Question: I've installed jdk 1.6.0_45 and Oracle 11g. I can correctly connect to The Oracle database using sqlplus with sqldba credentials, but when I am trying to connect to this database using SQL Developer I get an error "Listener does not currently know of SID given in connect descriptor". I try to change "'SERVICE_NAME'" to "'SERVICE_NAME as SYSDBA'" and some other stuff but it does not help. How to make SQL developer connect to the server? Here is tnsname.ora file, img with connection setting and init.ora file and cmd prompt for connection from sqlplus
'''
# tnsnames.ora Network Configuration File: C:pp\Andriy\product .2.0\dbhome_1
etworkdmin nsnames.ora
# Generated by Oracle configuration tools.
ORACLR_CONNECTION_DATA =
(DESCRIPTION =
(ADDRESS_LIST =
(ADDRESS = (PROTOCOL = IPC)(KEY = EXTPROC1521))
)
(CONNECT_DATA =
(SID = CLRExtProc)
(PRESENTATION = RO)
)
)
ORCL =
(DESCRIPTION =
(ADDRESS = (PROTOCOL = TCP)(HOST = localhost)(PORT = 1521))
(CONNECT_DATA =
(SERVER = DEDICATED)
(SERVICE_NAME as SYSDBA = orcl.adobe.com)
)
)
'''

'''
#
# $Header: rdbms/admin/init.ora /main/23 2009/05/15 13:35:38 ysarig Exp $
#
# Copyright (c) 1991, 1997, 1998 by Oracle Corporation
# NAME
# init.ora
# FUNCTION
# NOTES
# MODIFIED
# ysarig 05/14/09 - Updating compatible to 11.2
# ysarig 08/13/07 - Fixing the sample for 11g
# atsukerm 08/06/98 - fix for 8.1.
# hpiao 06/05/97 - fix for 803
# glavash 05/12/97 - add oracle_trace_enable comment
# hpiao 04/22/97 - remove ifile=, events=, etc.
# alingelb 09/19/94 - remove vms-specific stuff
# dpawson 07/07/93 - add more comments regarded archive start
# maporter 10/29/92 - Add vms_sga_use_gblpagfile=TRUE
# jloaiza 03/07/92 - change ALPHA to BETA
# danderso 02/26/92 - change db_block_cache_protect to _db_block_cache_p
# ghallmar 02/03/92 - db_directory -> db_domain
# maporter 01/12/92 - merge changes from branch 1.8.308.1
# maporter 12/21/91 - bug 76493: Add control_files parameter
# wbridge 12/03/91 - use of %c in archive format is discouraged
# ghallmar 12/02/91 - add global_names=true, db_directory=us.acme.com
# thayes 11/27/91 - Change default for cache_clone
# jloaiza 08/13/91 - merge changes from branch 1.7.100.1
# jloaiza 07/31/91 - add debug stuff
# rlim 04/29/91 - removal of char_is_varchar2
# Bridge 03/12/91 - log_allocation no longer exists
# Wijaya 02/05/91 - remove obsolete parameters
#
##############################################################################
# Example INIT.ORA file
#
# This file is provided by Oracle Corporation to help you start by providing
# a starting point to customize your RDBMS installation for your site.
#
# NOTE: The values that are used in this file are only intended to be used
# as a starting point. You may want to adjust/tune those values to your
# specific hardware and needs. You may also consider using Database
# Configuration Assistant tool (DBCA) to create INIT file and to size your
# initial set of tablespaces based on the user input.
###############################################################################
# Change '<ORACLE_BASE>' to point to the oracle base (the one you specify at
# install time)
db_name='ORCL'
memory_target=1G
processes = 150
audit_file_dest='<ORACLE_BASE>/admin/orcl/adump'
audit_trail ='db'
db_block_size=8192
db_domain=''
db_recovery_file_dest='<ORACLE_BASE>/flash_recovery_area'
db_recovery_file_dest_size=2G
diagnostic_dest='<ORACLE_BASE>'
dispatchers='(PROTOCOL=TCP) (SERVICE=ORCLXDB)'
open_cursors=300
remote_login_passwordfile='EXCLUSIVE'
undo_tablespace='UNDOTBS1'
# You may want to ensure that control files are created on separate physical
# devices
control_files = (ora_control1, ora_control2)
compatible ='11.2.0'
'''
---
'''
C:\>sqlplus
SQL*Plus: Release 11.2.0.1.0 Production on +Ie. +Ioie 24 16:26:28 2013
Copyright (c) 1982, 2010, Oracle. All rights reserved.
Enter user-name: sys as sysdba
Enter password:
Connected to:
Oracle Database 11g Enterprise Edition Release 11.2.0.1.0 - Production
With the Partitioning, OLAP, Data Mining and Real Application Testing options
SQL>
'''
---
'''
C:\>lsnrctl status
LSNRCTL for 32-bit Windows: Version 11.2.0.1.0 - Production on 24-+++-2013 17:00:25
Copyright (c) 1991, 2010, Oracle. All rights reserved.
Connecting to (DESCRIPTION=(ADDRESS=(PROTOCOL=IPC)(KEY=EXTPROC1521)))
STATUS of the LISTENER
------------------------
Alias LISTENER
Version TNSLSNR for 32-bit Windows: Version 11.2.0.1.0 - Production
Start Date 24-+++-2013 09:24:44
Uptime 0 days 7 hr. 35 min. 43 sec
Trace Level off
Security ON: Local OS Authentication
SNMP OFF
Listener Parameter File C:pp\Andriy\product .2.0\dbhome_1
etworkdmin\listener.ora
Listener Log File c:ppndriy\diag nslsnrndriypc\listenerlert\log.xml
Listening Endpoints Summary...
(DESCRIPTION=(ADDRESS=(PROTOCOL=ipc)(PIPENAME=\.\pipe\EXTPROC1521ipc)))
(DESCRIPTION=(ADDRESS=(PROTOCOL=tcp)(HOST=127.0.0.1)(PORT=1521)))
Services Summary...
Service "CLRExtProc" has 1 instance(s).
Instance "CLRExtProc", status UNKNOWN, has 1 handler(s) for this service...
The command completed successfully
'''
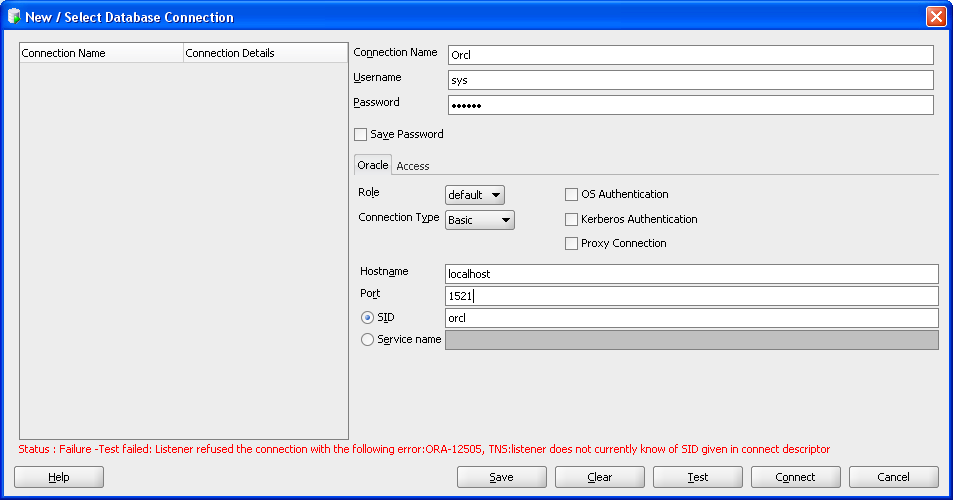
Answer: Your listener is configured to only listen on 'localhost' ('127.0.0.1'). By default the database will attempt to register against the server's external host name (<URL>, so registration seems to be failing.
The 'listener.ora' can be modified to listen on the external address instead:
'''
LISTENER =
(DESCRIPTION_LIST =
(DESCRIPTION =
(ADDRESS = (PROTOCOL = IPC)(KEY = EXTPROC1521))
(ADDRESS = (PROTOCOL = TCP)(HOST = ANDRIYPC)(PORT = 1521))
)
)
'''
... or the IP address rather than the host name if that isn't resolvable, e.g. '192.168.1.134'; but if you are using DHCP to get your IP address that will break when you're given a different IP. If you're using a static address then using that IP will be OK.
Alternatively, if you'll only ever access this DB from this PC and don't need it to be visible on the network, you can leave the listener on 'localhost' and tell the DB to register there:
'''
alter system set local_listener = '127.0.0.1:1521' scope=both;
alter system register;
'''
Either way, 'lsnrctl services' should now show 'orcl.adobe.com'. When connecting from SQL Developer you can choose the 'Service name' radio button instead of SID, and put 'orcl.adobe.com' in there as well.
If you're connecting as 'SYS' you'll need to pick the 'SYSDBA' role from the drop-down; but the first thing you should do really is create a new user for yourself and then only use that. Only use 'SYS' (and 'SYSTEM', and other built-in accounts) for actual DBA tasks, not for creating your own tables etc.